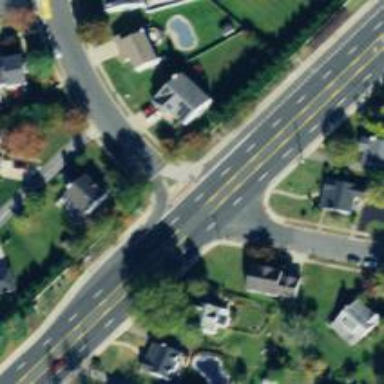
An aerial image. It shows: Residential road.